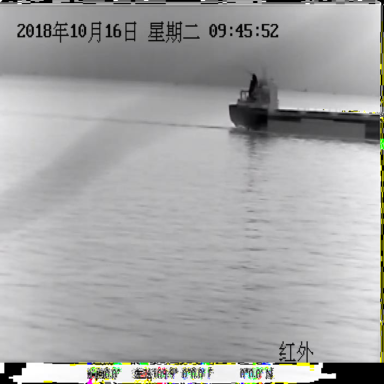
There is a liner in the infrared image.